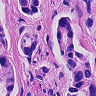
Metastatic tissue present: yes